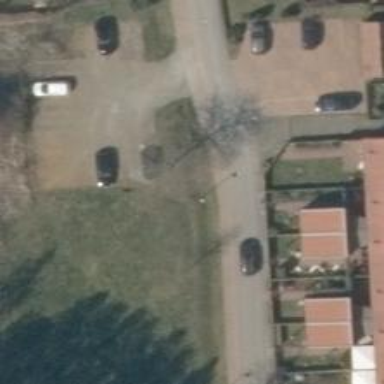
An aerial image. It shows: Paved residential road.